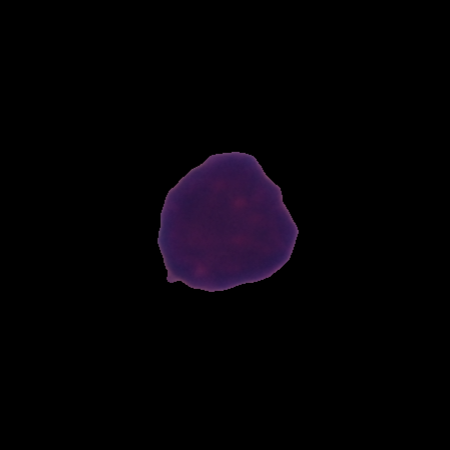
Label: healthy